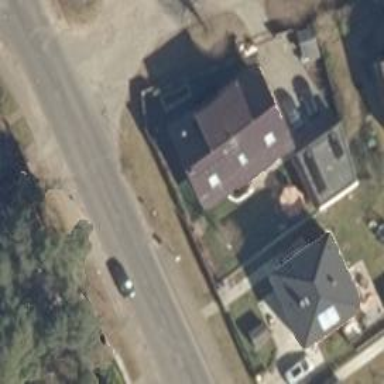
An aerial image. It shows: Simple and straightforward house.